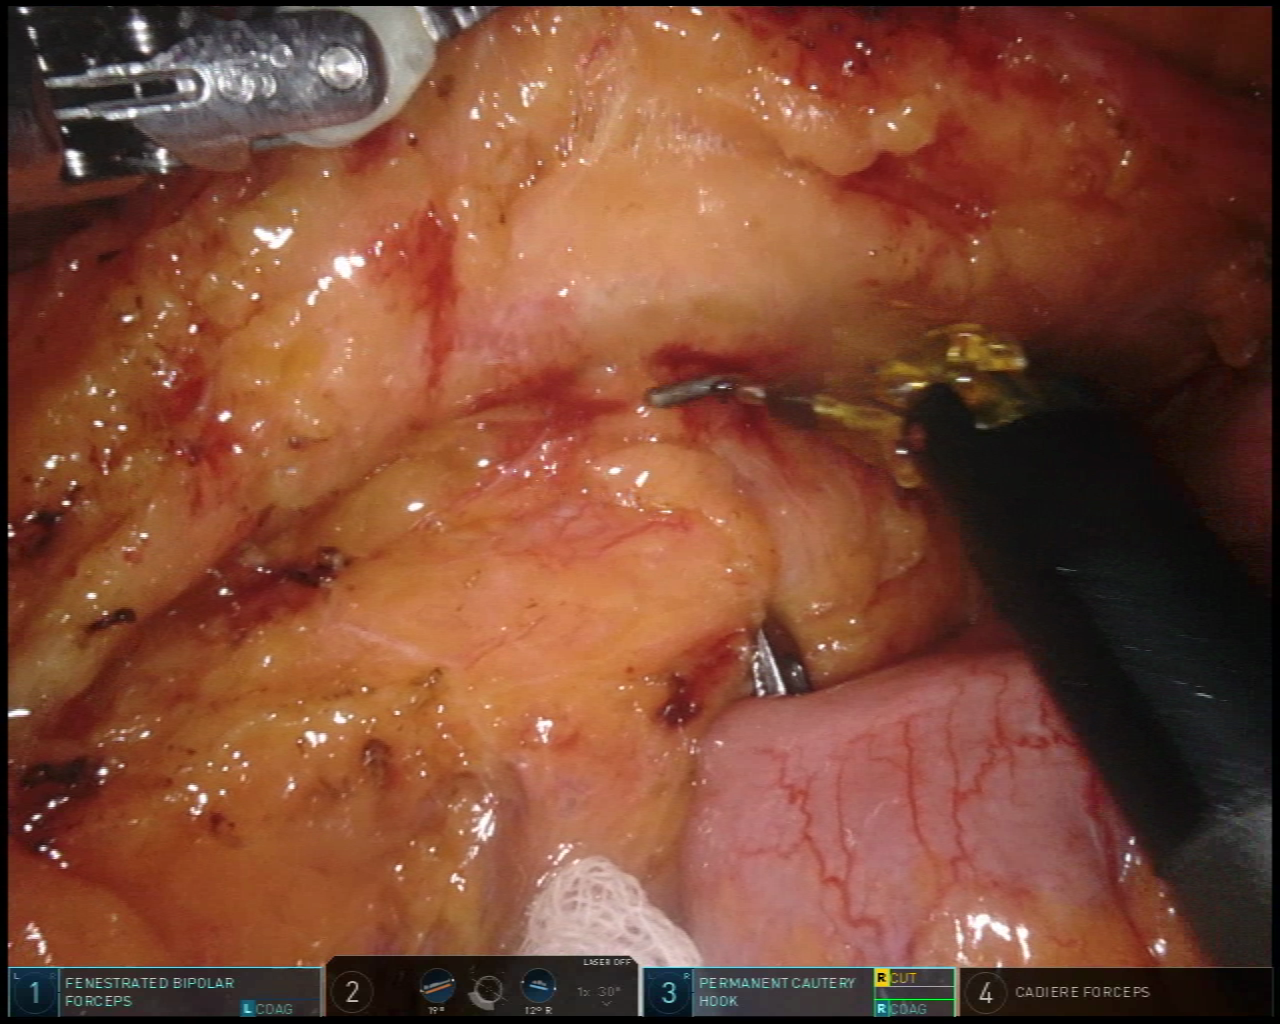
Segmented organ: inferior_mesenteric_artery
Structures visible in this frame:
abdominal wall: no
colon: no
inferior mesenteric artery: yes
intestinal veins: no
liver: no
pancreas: no
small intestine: yes
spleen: no
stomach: no
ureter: no
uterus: no
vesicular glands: no